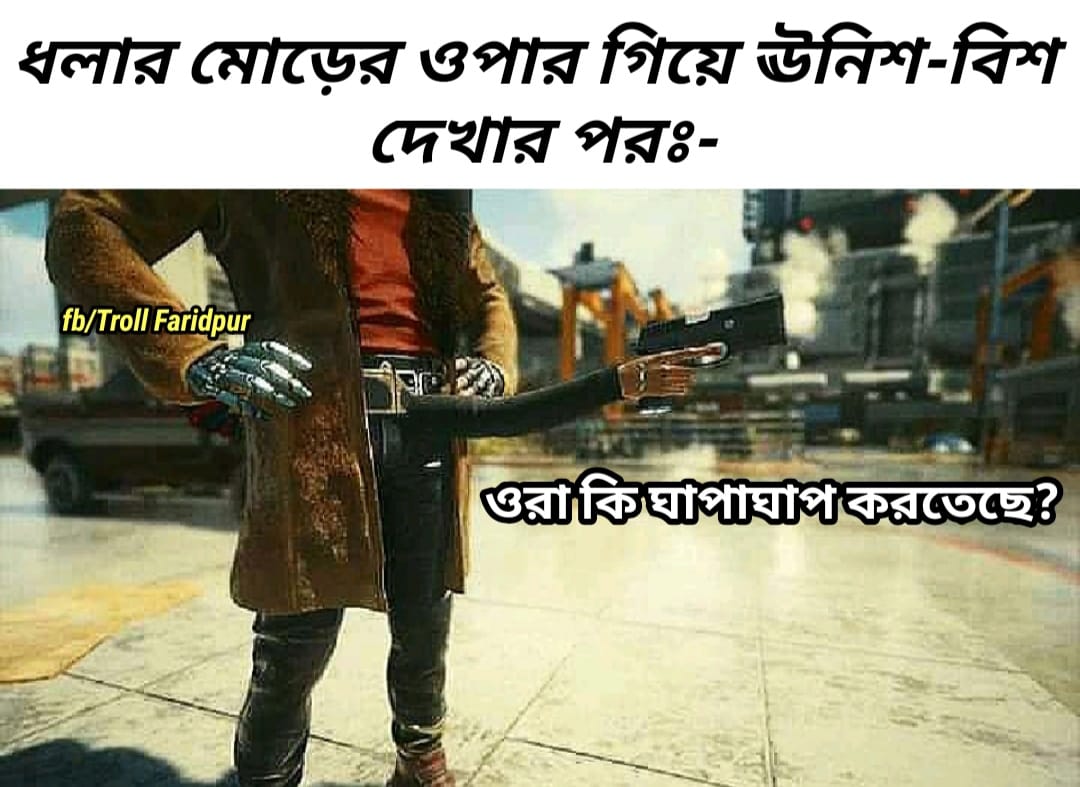
Caption: ধলার মোড়ের ওপার গিয়ে উনিশ - বিশ দেখার পরঃ-    ওরা কি ঘাপাঘাপ করতেছে ?
Label: non-hate